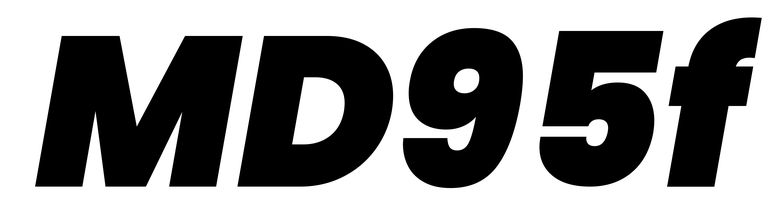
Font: Poppins-BlackItalic